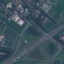
Land use / land cover: Highway